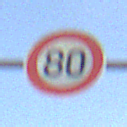
Verkehrszeichen: Geschwindigkeit80
Umgebung: Outdoor, Suburban
Tageszeit: SunriseSunset
Wetter: PartlyCloudy
Licht: Natural
Jahreszeit: NotSpecified
Kontrast: HighContrast